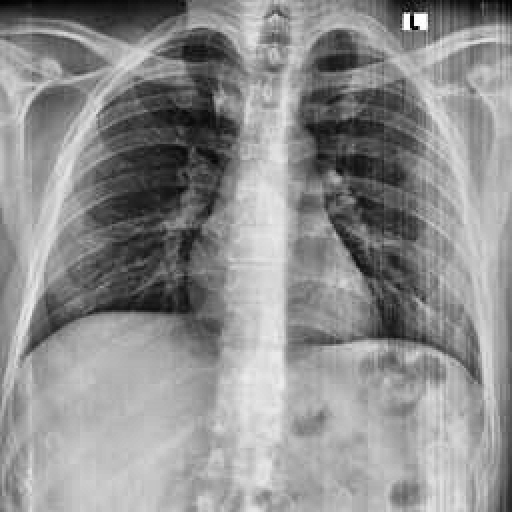
Finding: NORMAL